Question: I'm downloading a set of images and displaying them side by side in a horizontally scrollable 'UiScrollView'.
On Android, I have a 'LinearLayout' in a 'ScrollView' with the appropriate gravity set. As images are downloaded, they are added to the layout and display appropriately - in the correct proportions, stretching the parent view to accommodate them.
On iOS I'm having a harder time. I'm using an <URL> to load the images, and this works fine. The problem is I have to initialise each view with its bounds, before I know what they will be.
'''
for(NSString* url in self.imageURLs){
AsyncImageView *iView = [[AsyncImageView alloc] initWithFrame:self.imageScroller.frame];
[iView showActivityIndicator];
[iView setImageURL:[NSURL URLWithString:url]];
[self.imageScroller addSubview:iView];
}
'''
This doesn't work - all the images are loaded on top of one another, and are stretched out of proportion to fit the frame.
Is there an easy way to have 'gravity' or 'float' like layout in iOS? If not, how should I be laying out my images?
Just to be clear: These images have different aspect ratios, so I can't know their dimensions until they have loaded.
Here's my Android layout

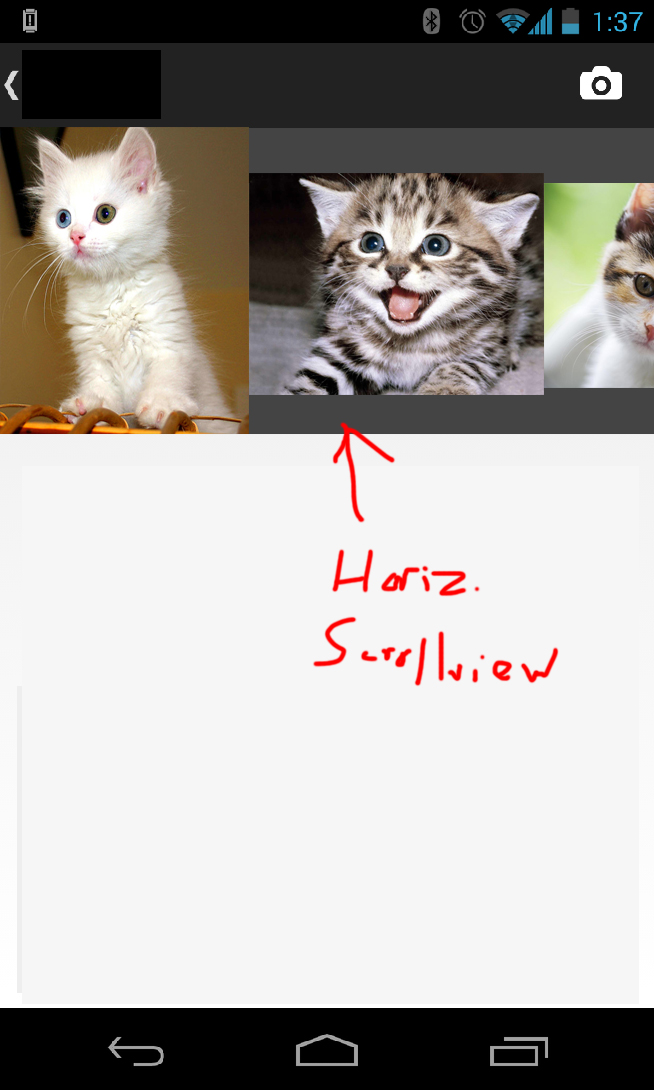
Answer: You should set position(frame) of each iView manually.
For example for vertical placement:
'''
CGFloat y = 0;
for(NSString* url in self.imageURLs){
CGRect frame = self.imageScroller.bounds;
frame.origin.y = y;
y = y + frame.size.height;
AsyncImageView *iView = [[AsyncImageView alloc] initWithFrame:frame];
[iView showActivityIndicator];
[iView setImageURL:[NSURL URLWithString:url]];
[self.imageScroller addSubview:iView];
}
'''
Also at the and of this you should increase your imageScroller content size to able to scroll:
'''
self.imageScroller.contentSize = CGSizeMake(y, self.imageScroller.frame.width);
'''